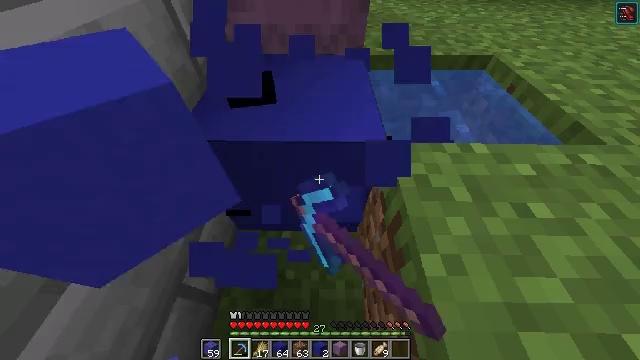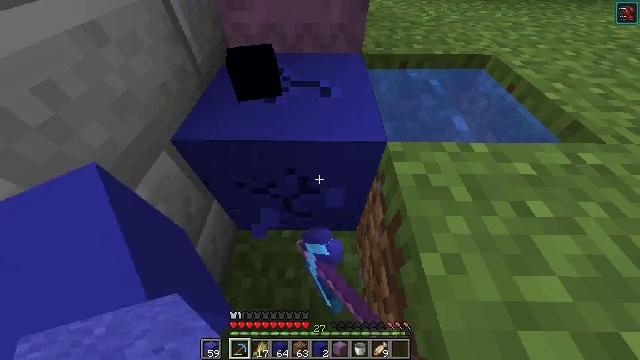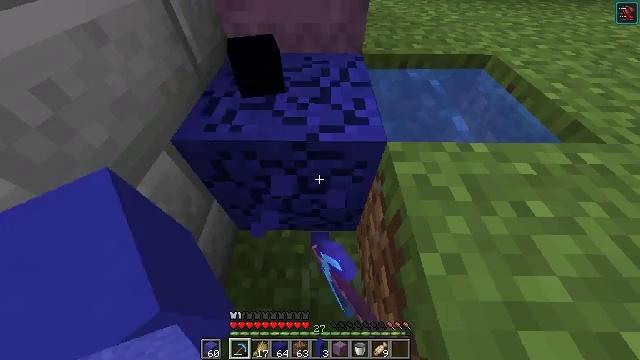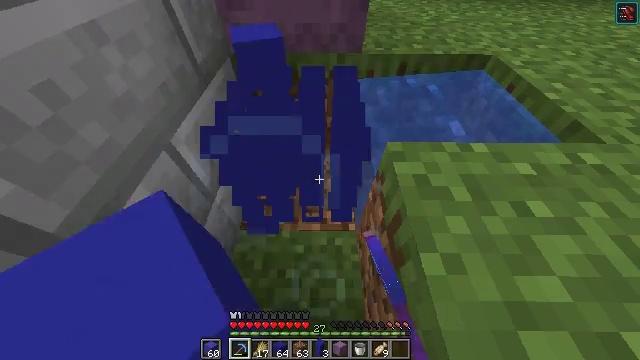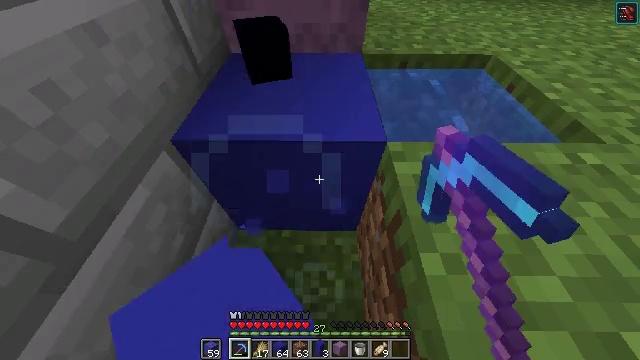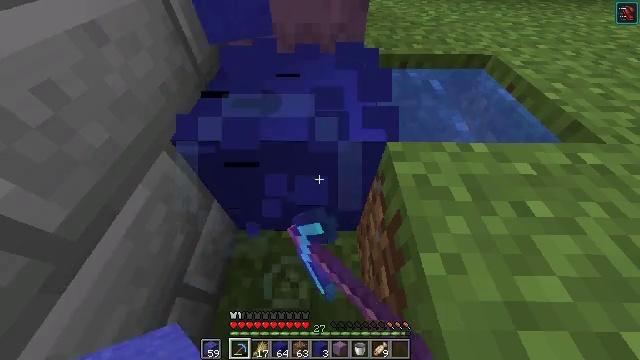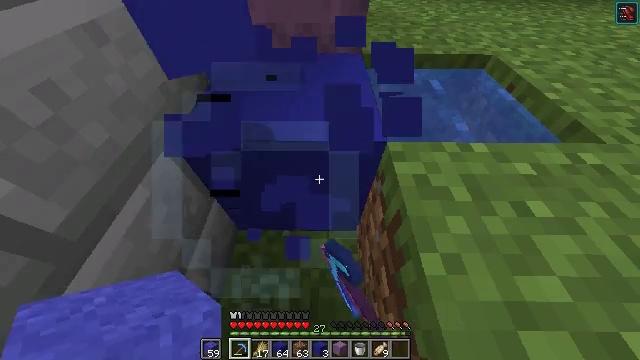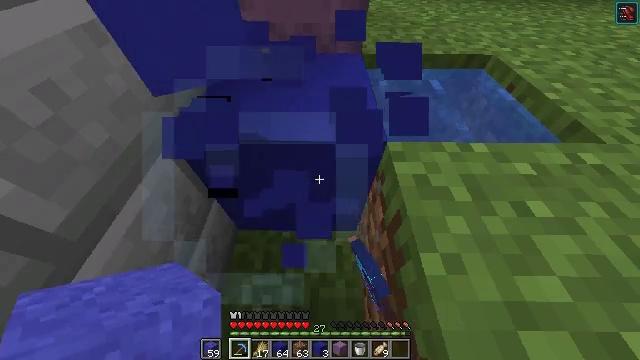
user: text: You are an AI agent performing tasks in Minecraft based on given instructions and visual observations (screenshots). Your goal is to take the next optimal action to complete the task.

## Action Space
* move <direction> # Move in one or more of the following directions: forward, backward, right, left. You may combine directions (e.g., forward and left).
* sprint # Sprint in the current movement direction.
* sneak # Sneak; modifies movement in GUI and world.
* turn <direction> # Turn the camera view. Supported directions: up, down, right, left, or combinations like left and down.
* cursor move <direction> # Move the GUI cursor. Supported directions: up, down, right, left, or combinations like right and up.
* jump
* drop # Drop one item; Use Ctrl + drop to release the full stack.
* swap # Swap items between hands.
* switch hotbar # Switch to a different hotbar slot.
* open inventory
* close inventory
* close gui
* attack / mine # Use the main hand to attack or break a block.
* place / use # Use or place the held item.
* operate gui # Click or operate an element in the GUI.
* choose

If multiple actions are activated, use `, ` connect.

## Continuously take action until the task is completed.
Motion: motion action
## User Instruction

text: Break the blue concrete to collect it.
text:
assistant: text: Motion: attack / mine and use / place
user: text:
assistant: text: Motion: attack / mine and use / place
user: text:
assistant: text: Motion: attack / mine and use / place
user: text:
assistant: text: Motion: attack / mine and use / place
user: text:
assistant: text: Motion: attack / mine and use / place
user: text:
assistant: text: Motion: attack / mine and use / place
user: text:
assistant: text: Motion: attack / mine and use / place
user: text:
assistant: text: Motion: attack / mine and use / place